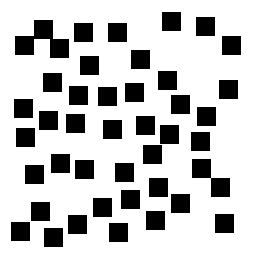
Squares: 44
Triangles: 0
Stars: 0
Total shapes: 44